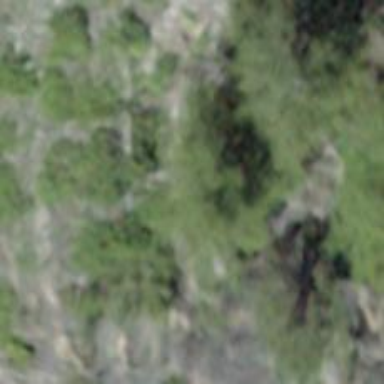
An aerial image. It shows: Forest area.